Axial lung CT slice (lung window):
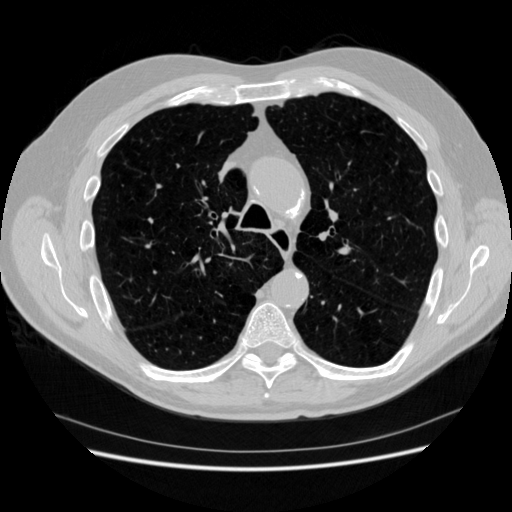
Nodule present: no